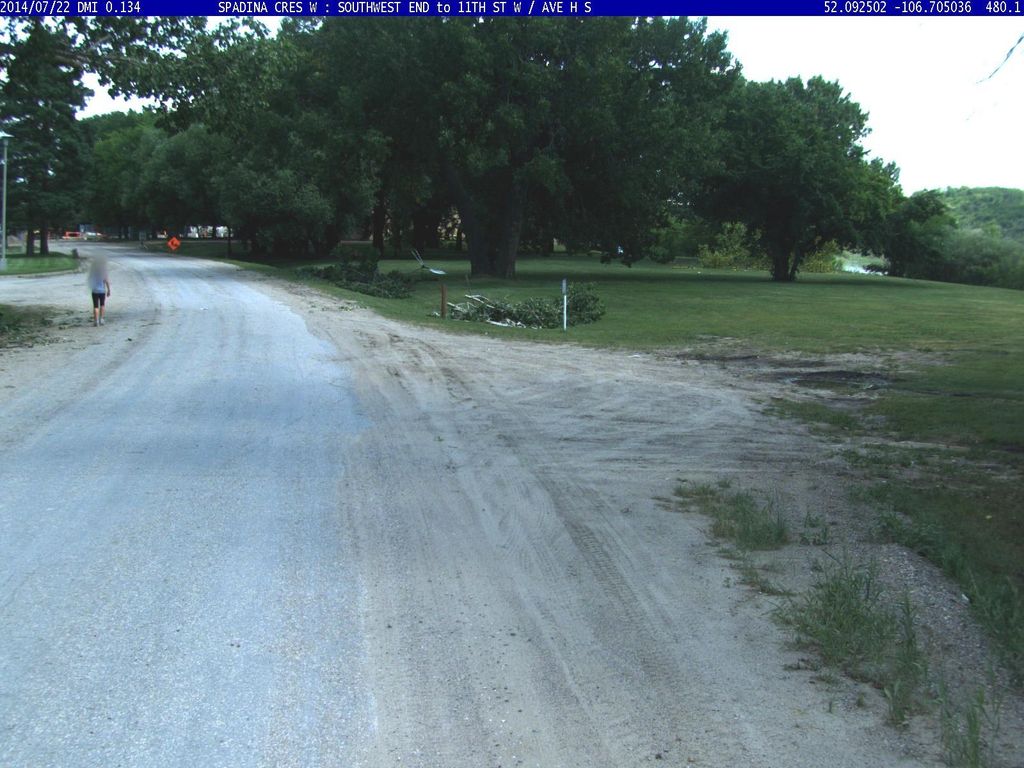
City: saskatoon